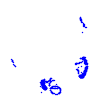
Particle: proton